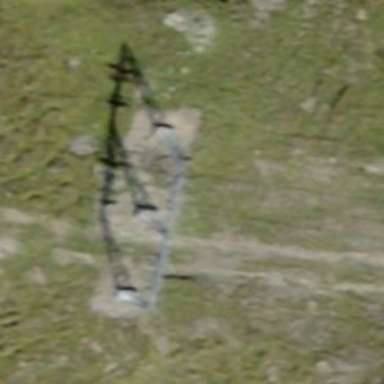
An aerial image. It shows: Pylon for aerialway.